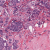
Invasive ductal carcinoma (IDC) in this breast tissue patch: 1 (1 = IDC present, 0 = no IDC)